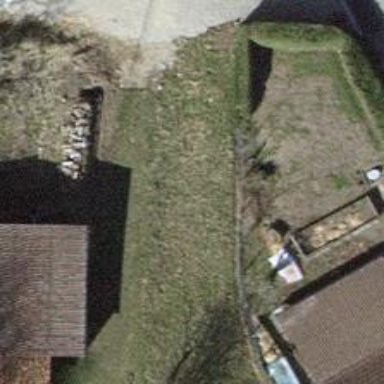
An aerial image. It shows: Fence.